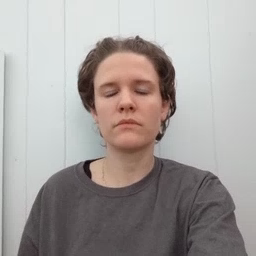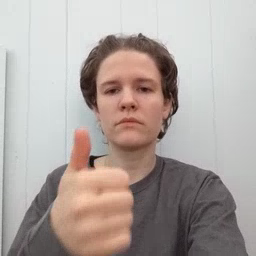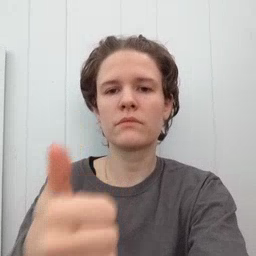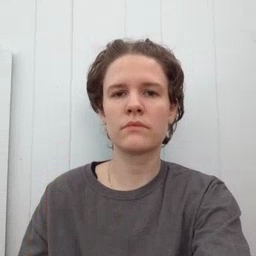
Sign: yourself